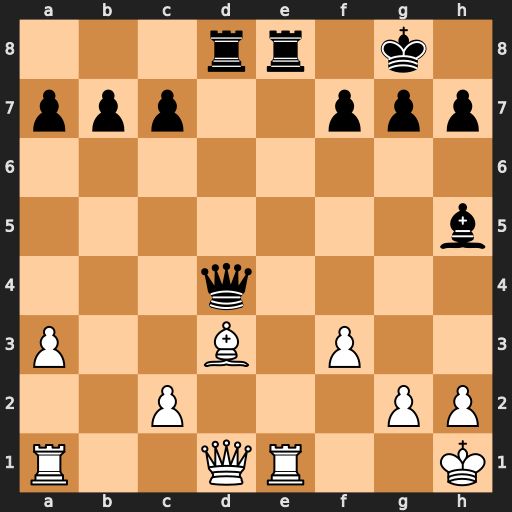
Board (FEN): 3rr1k1/ppp2ppp/8/7b/3q4/P2B1P2/2P3PP/R2QR2K
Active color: w
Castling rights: -
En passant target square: -
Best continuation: Rxe8+ Rxe8 Bxh7+ Kxh7 Qxd4